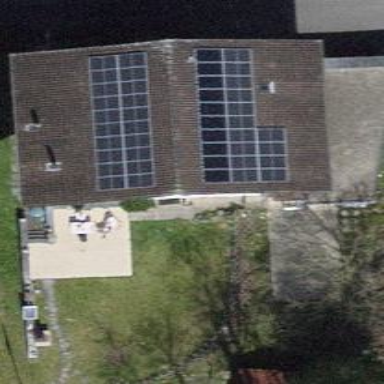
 consisting of solar photovoltaic panels."